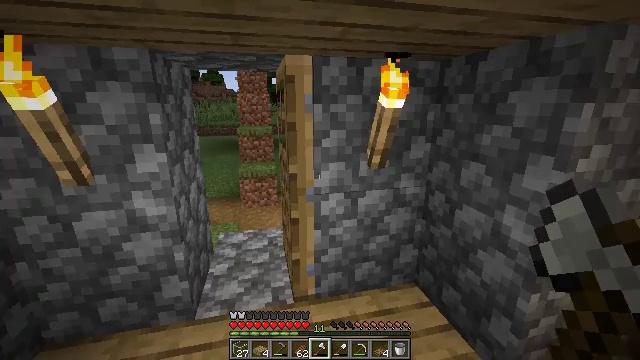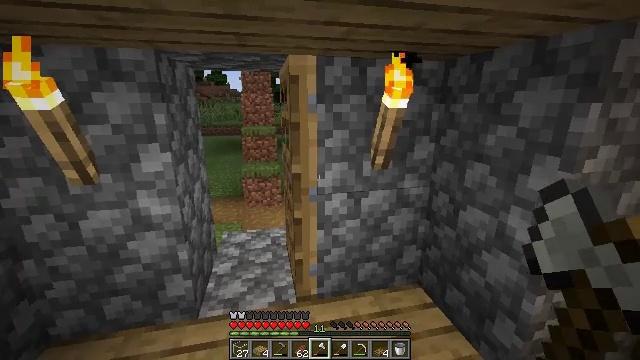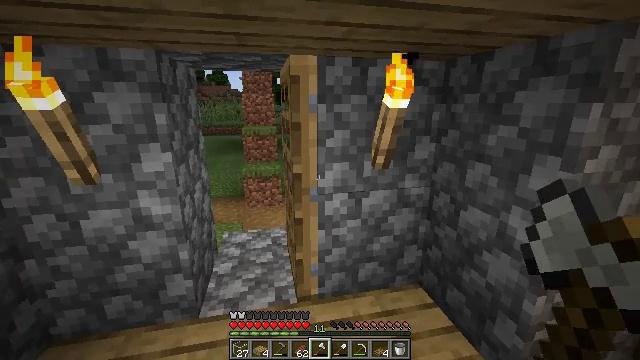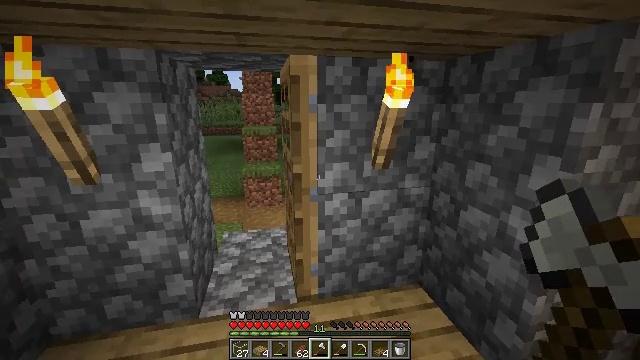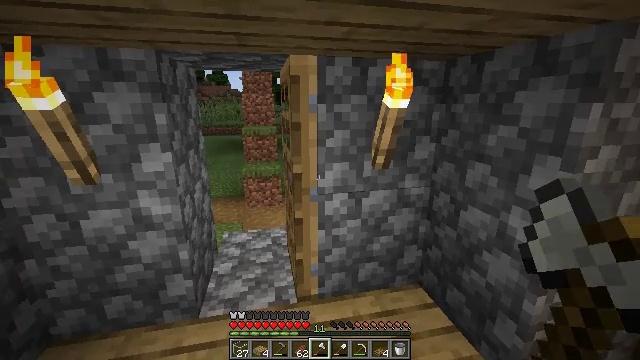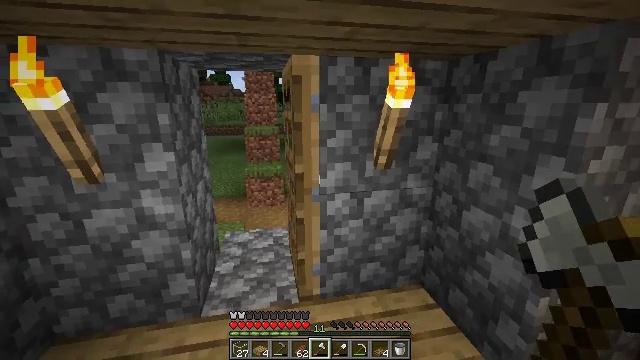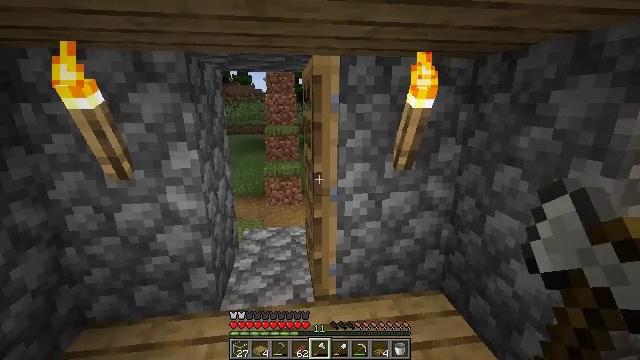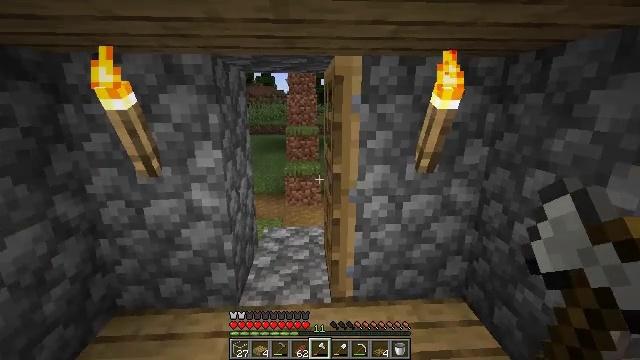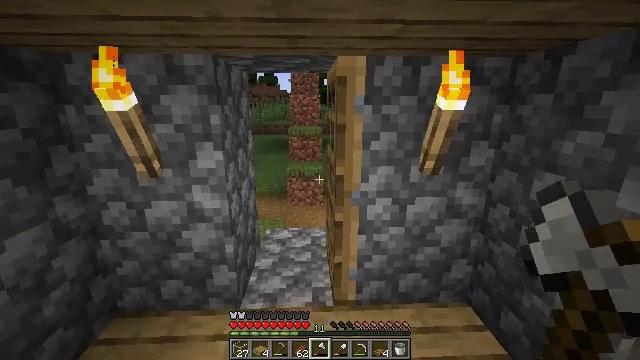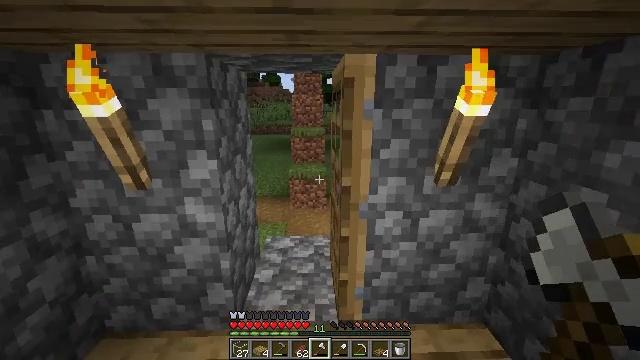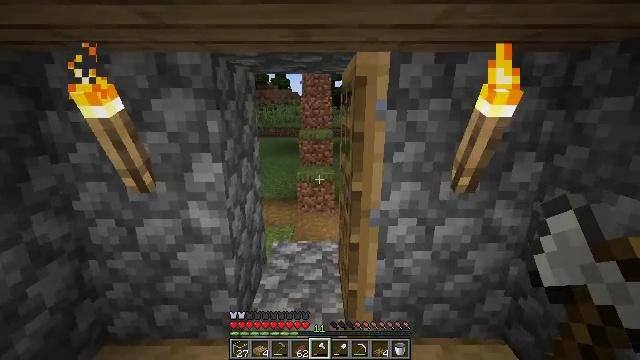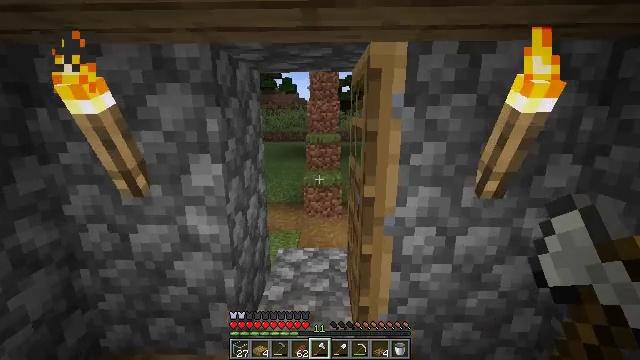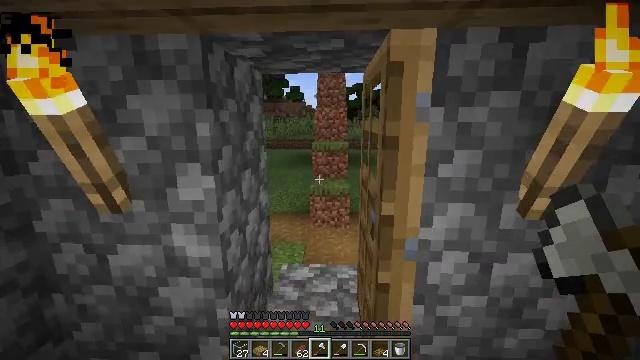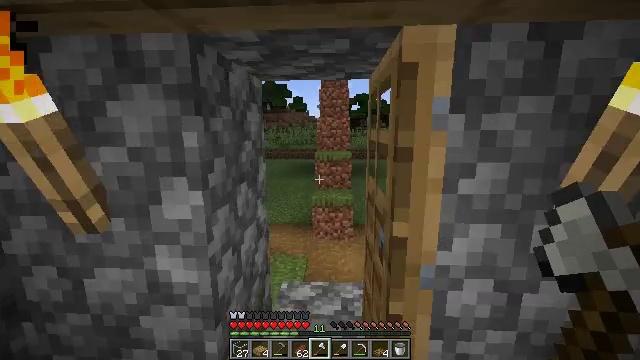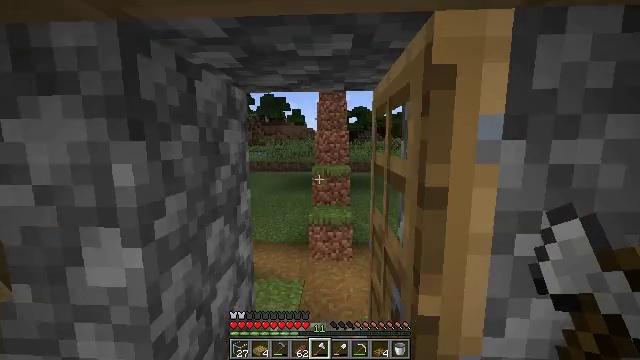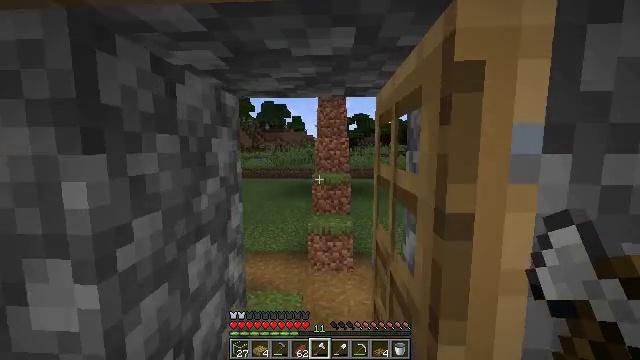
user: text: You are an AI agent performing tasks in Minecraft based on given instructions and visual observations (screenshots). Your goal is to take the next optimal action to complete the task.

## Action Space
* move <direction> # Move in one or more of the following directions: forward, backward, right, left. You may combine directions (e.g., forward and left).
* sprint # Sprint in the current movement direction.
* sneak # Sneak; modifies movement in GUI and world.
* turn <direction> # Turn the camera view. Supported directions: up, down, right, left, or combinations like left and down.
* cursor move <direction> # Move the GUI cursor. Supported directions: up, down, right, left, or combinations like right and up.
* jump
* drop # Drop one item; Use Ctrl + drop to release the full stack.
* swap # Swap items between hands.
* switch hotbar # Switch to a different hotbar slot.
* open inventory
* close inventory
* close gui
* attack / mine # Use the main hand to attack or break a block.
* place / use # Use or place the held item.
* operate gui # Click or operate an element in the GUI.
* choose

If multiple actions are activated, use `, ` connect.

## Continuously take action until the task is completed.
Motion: motion action
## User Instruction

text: Retrieve carrots by attacking the plant.
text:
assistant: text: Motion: no_op
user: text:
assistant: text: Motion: no_op
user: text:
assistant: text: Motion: no_op
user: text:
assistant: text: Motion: no_op
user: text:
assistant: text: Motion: no_op
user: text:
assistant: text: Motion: turn left
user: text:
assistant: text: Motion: turn left
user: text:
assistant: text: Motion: move forward
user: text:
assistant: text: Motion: move forward
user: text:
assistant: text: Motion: move forward, turn left
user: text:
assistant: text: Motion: move forward, turn left and up
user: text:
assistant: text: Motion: move forward, turn left and up
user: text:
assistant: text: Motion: move forward, turn up
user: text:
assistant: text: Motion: move forward, turn up
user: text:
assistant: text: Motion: move forward, turn up
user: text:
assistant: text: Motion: move forward, turn up
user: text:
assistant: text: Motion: move forward, turn up
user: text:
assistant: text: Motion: move forward, turn up
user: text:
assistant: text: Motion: move forward, turn left and up
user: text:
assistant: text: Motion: move forward and move left, turn right and up
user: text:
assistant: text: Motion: turn right and down
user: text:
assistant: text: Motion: turn right and down
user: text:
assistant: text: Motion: turn right
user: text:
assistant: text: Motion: no_op
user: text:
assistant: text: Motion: no_op
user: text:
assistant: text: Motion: no_op
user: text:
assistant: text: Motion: no_op
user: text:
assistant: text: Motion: turn left
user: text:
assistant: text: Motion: turn left
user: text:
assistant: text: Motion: turn left